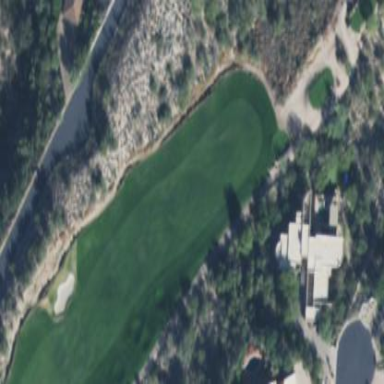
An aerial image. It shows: Grassy fairway on golf course.